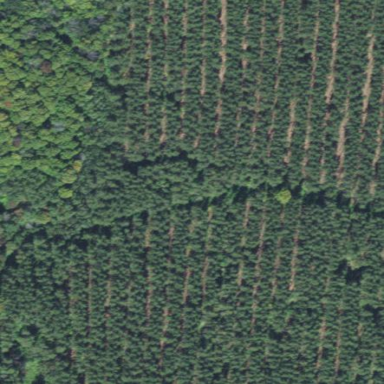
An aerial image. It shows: Nature reserve known as commercial forest.